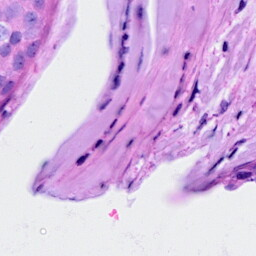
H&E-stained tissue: Breast